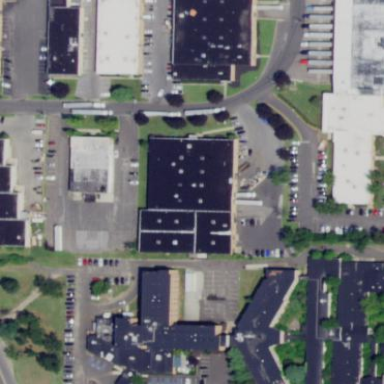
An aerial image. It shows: Commercial building.